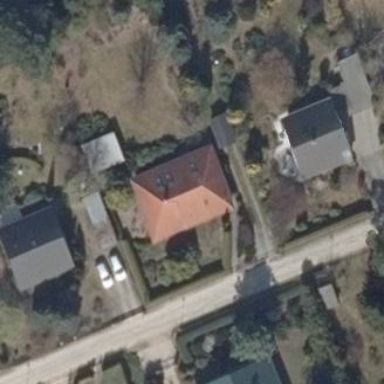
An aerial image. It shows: House with hipped roof aligned along its orientation.